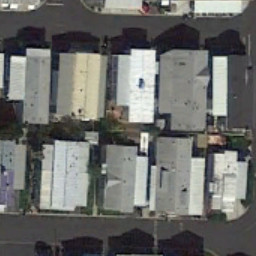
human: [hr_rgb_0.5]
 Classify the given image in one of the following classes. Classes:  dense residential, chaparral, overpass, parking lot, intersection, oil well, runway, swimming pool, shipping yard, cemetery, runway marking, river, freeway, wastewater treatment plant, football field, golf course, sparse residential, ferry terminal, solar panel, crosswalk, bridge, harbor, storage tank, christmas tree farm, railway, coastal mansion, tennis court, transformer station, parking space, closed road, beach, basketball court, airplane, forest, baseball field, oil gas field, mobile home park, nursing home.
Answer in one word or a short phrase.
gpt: mobile home park